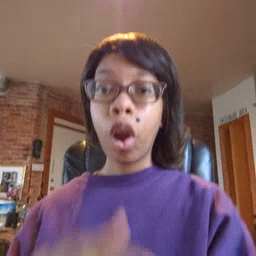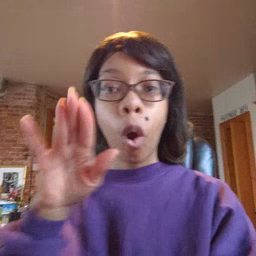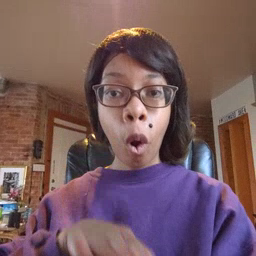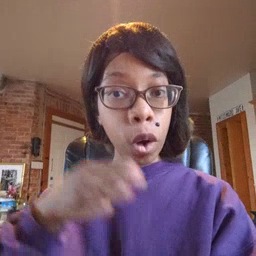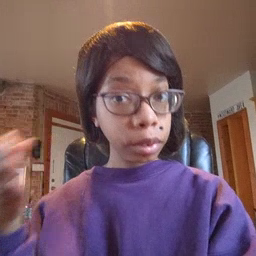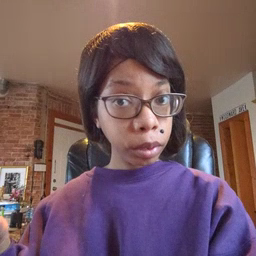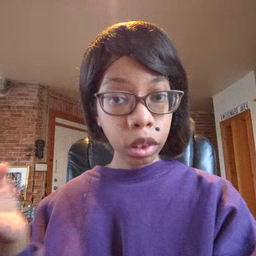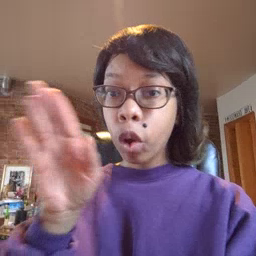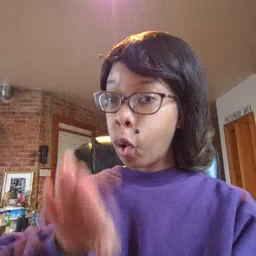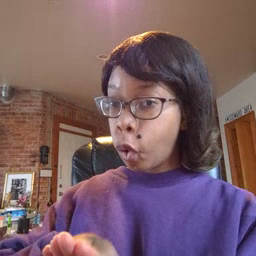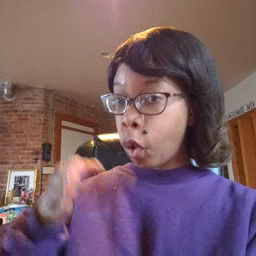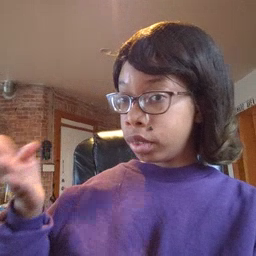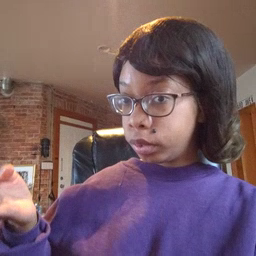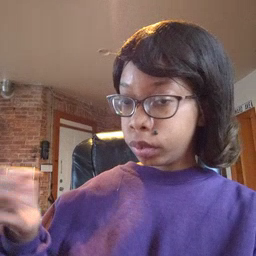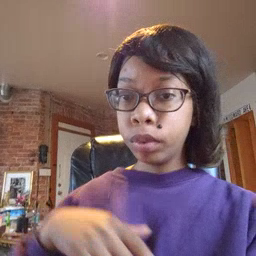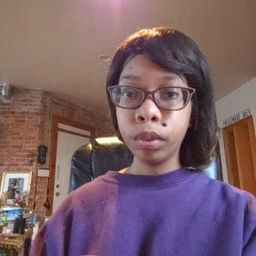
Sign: open